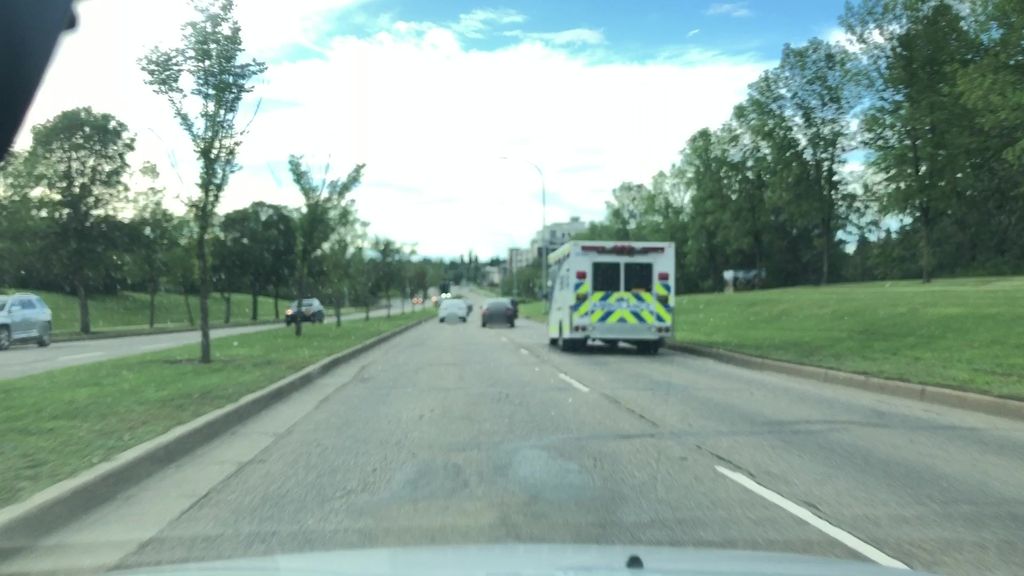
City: edmonton